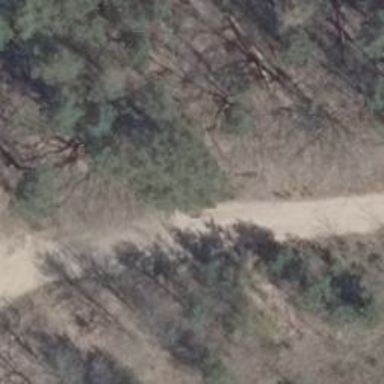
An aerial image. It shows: Sandy track road with grade3 tracktype.